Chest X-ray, PA view. Patient: 52 years old, sex M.
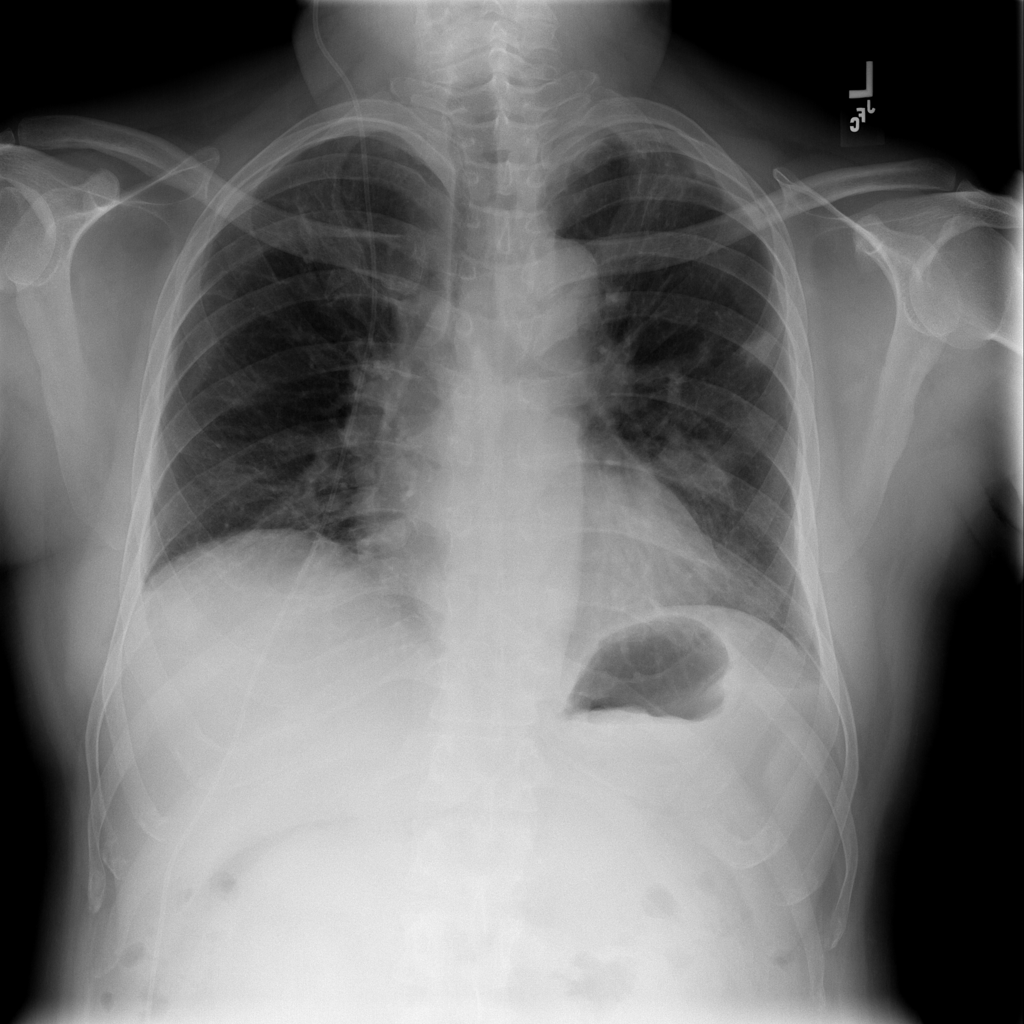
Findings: Consolidation, Pleural_Thickening